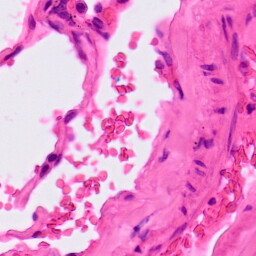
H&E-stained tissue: Lung